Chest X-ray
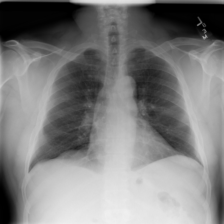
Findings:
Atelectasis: negative
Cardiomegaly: negative
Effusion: negative
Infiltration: negative
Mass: negative
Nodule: negative
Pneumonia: negative
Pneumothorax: negative
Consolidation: negative
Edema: positive
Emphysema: negative
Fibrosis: negative
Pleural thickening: negative
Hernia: negative